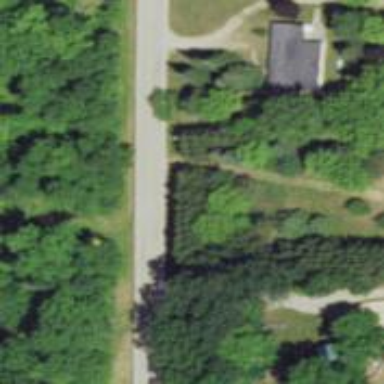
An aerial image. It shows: Secondary road.